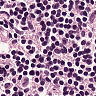
Metastatic tissue present: no